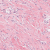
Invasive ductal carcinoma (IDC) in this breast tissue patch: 0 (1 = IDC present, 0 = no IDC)